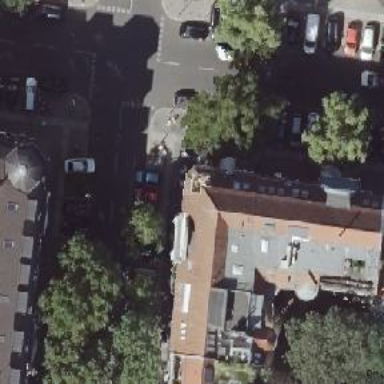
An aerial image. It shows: Pub.